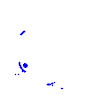
Particle: pion